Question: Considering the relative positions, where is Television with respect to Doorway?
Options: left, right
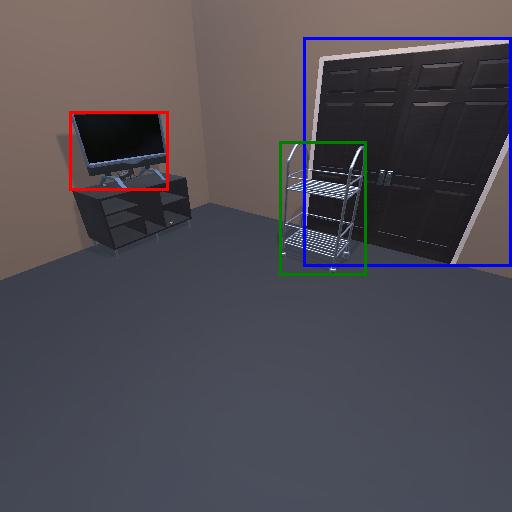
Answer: left